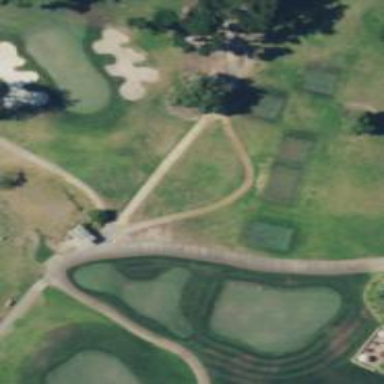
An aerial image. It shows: Service road designated as golf cart path.